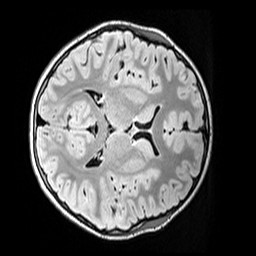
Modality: FLAIR
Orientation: axial
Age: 10
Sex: female
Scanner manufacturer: siemens
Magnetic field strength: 3 T
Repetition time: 5 s
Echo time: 0.388 s